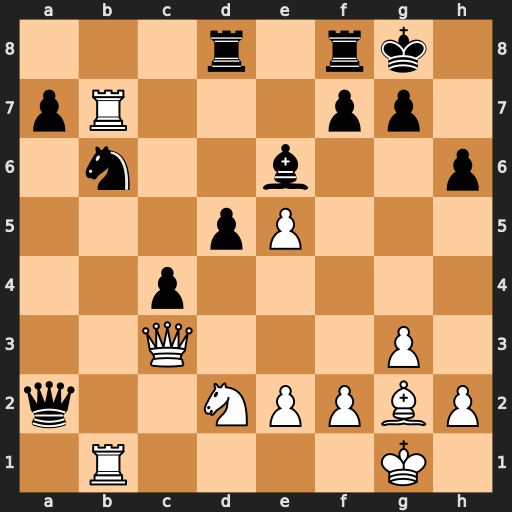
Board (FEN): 3r1rk1/pR3pp1/1n2b2p/3pP3/2p5/2Q3P1/q2NPPBP/1R4K1
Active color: w
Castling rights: -
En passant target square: -
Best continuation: Ra1 d4 Qc1 Qxa1 Qxa1